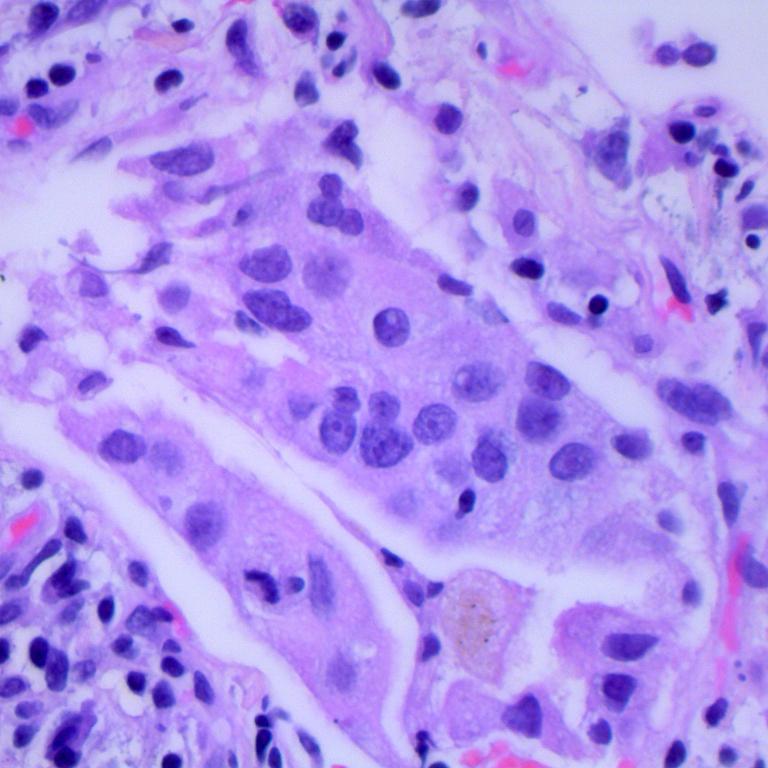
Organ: lung
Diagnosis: adenocarcinomas